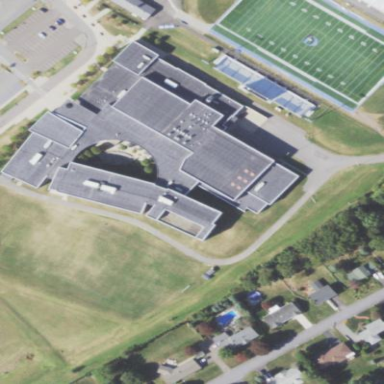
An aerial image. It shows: School building.